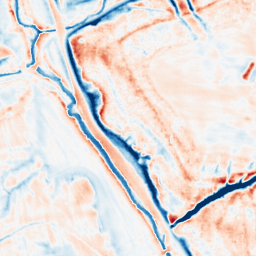
Category: multiscale
Decomposition family: dog_multiscale
Decomposition parameters: sigma_ratio: 1.6
n_scales: 5
base_sigma: 0.5
Upsampling method: sinc_blackman
Upsampling parameters: scale: 4
kernel_size: 8
Upsampling scale: 4